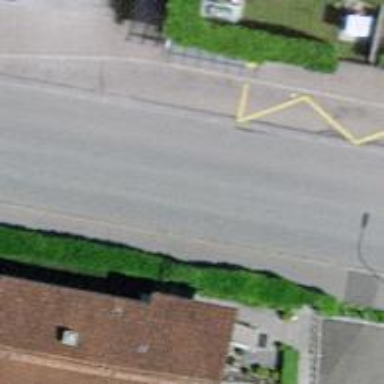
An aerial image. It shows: Public transport stop position.